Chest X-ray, PA view. Patient: 28 years old, sex M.
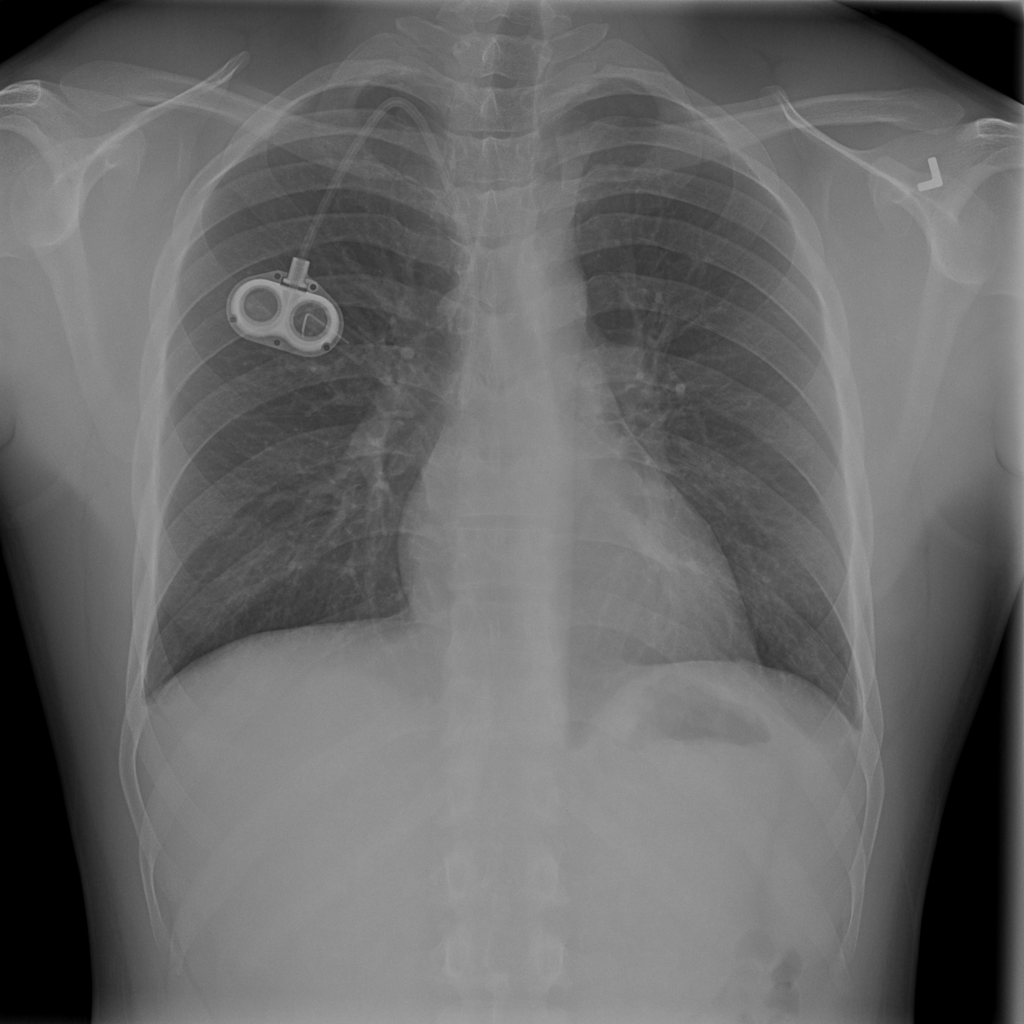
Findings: No Finding